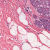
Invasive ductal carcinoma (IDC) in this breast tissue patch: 0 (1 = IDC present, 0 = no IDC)